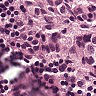
Metastatic tissue present: yes